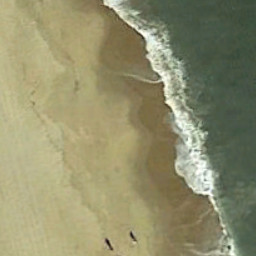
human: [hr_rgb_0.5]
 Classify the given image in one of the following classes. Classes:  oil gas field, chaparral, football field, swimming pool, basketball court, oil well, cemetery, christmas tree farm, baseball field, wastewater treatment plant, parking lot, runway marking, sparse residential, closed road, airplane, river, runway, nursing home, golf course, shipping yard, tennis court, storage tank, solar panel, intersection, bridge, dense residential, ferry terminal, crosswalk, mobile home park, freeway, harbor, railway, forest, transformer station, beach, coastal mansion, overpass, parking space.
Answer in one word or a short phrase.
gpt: beach